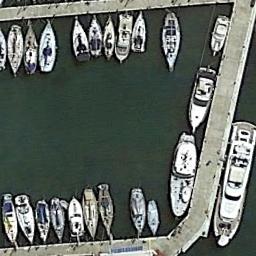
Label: harbor